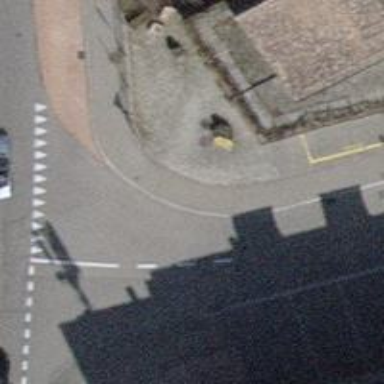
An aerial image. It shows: Sidewalk.